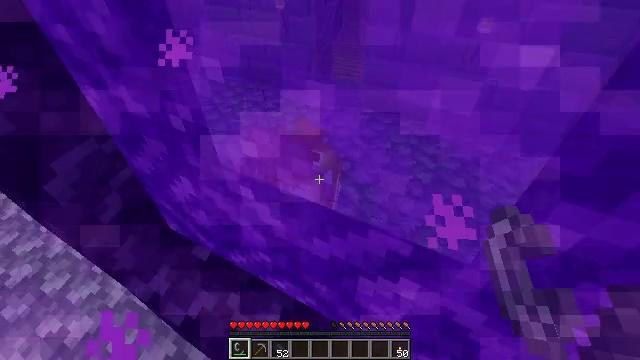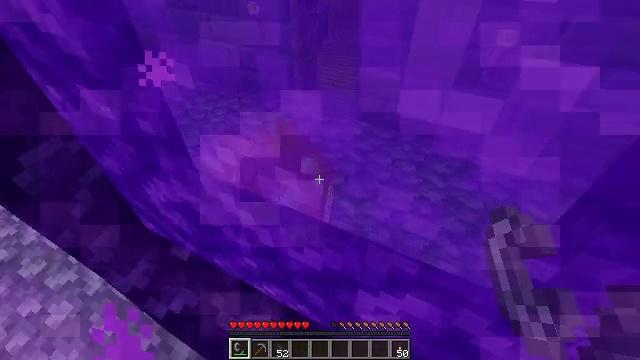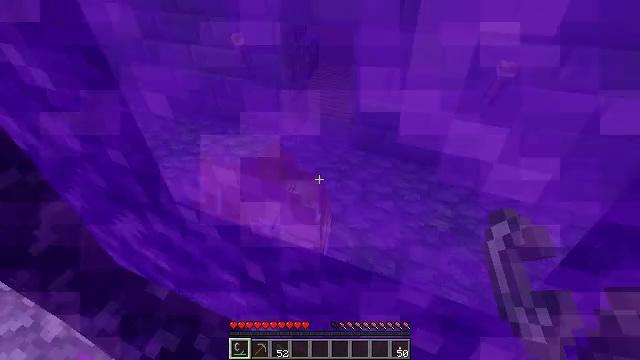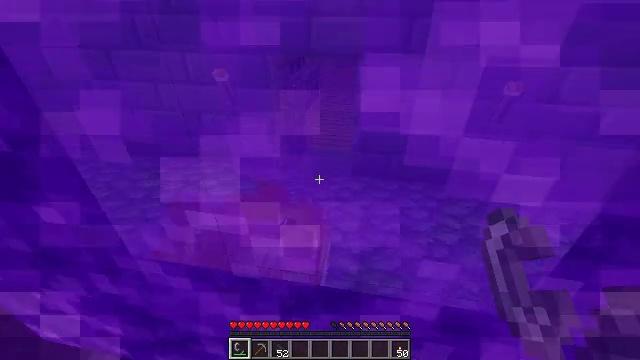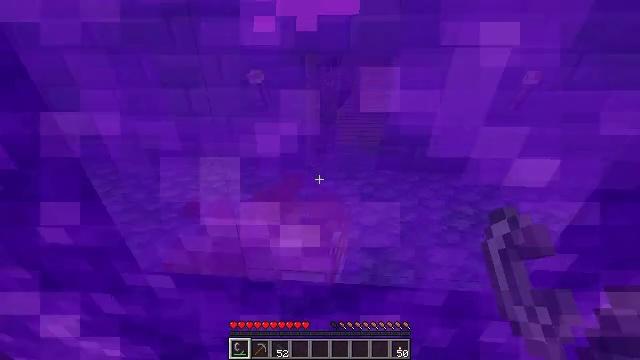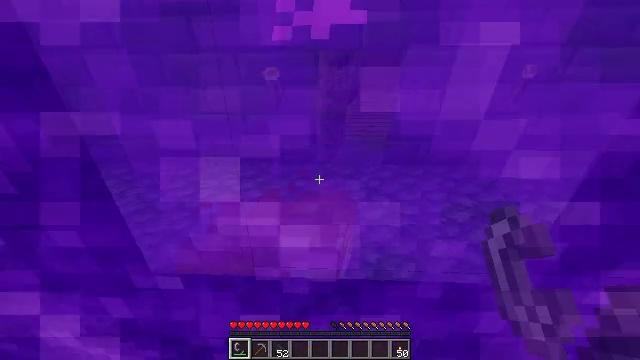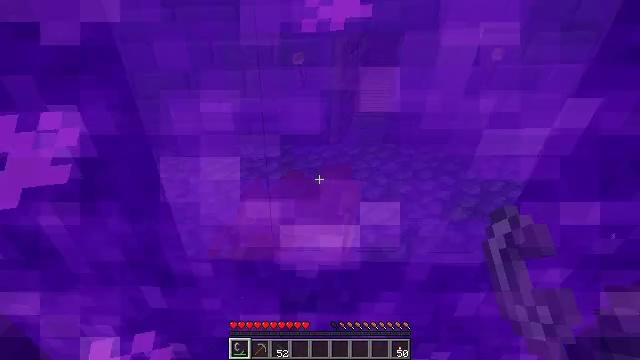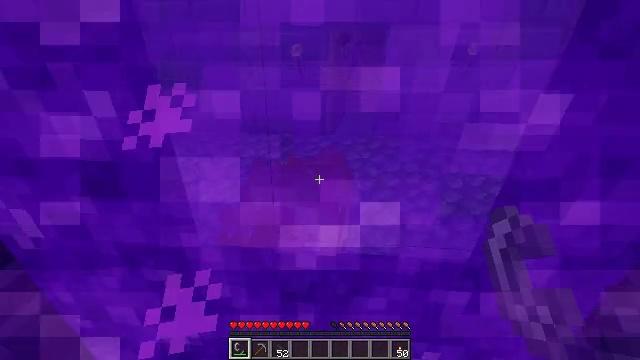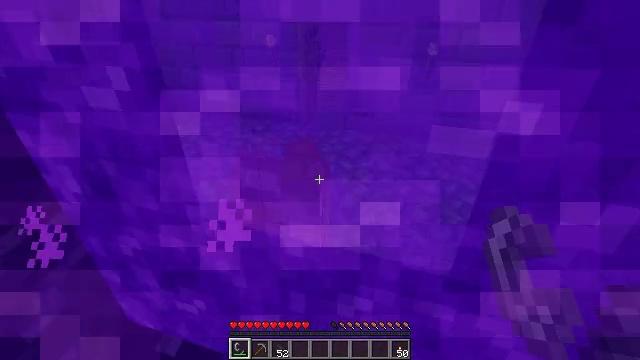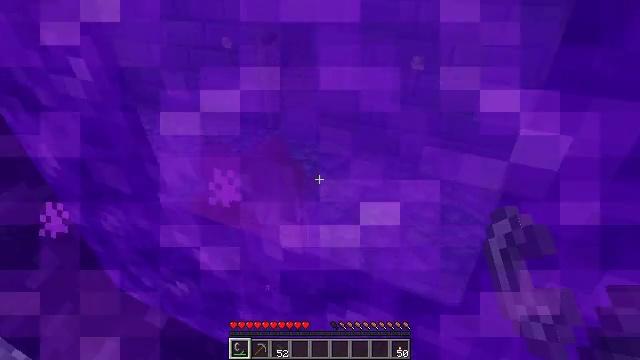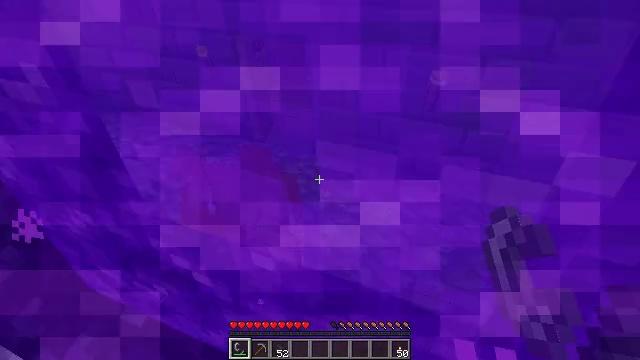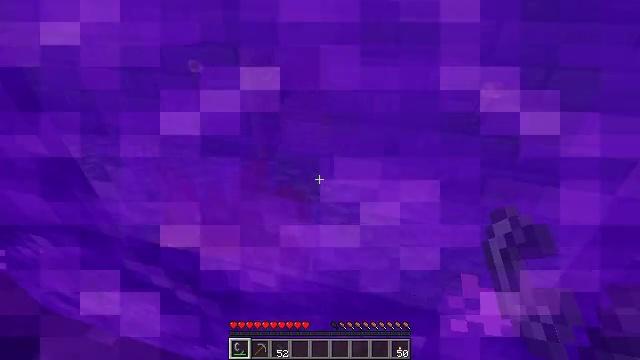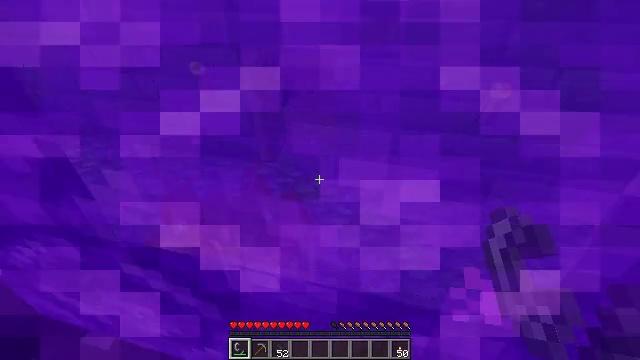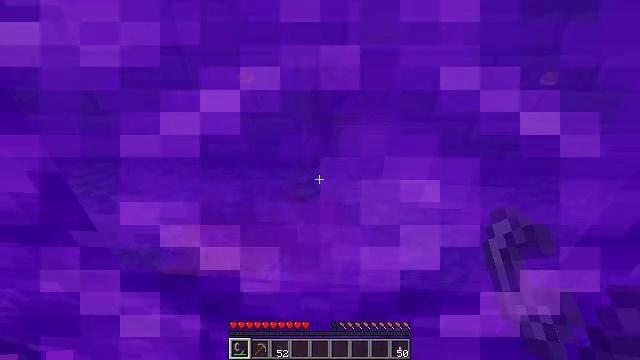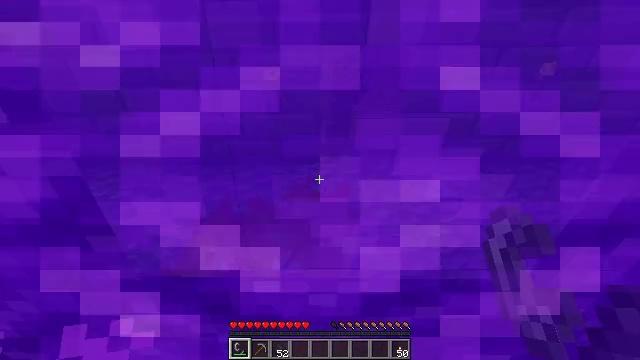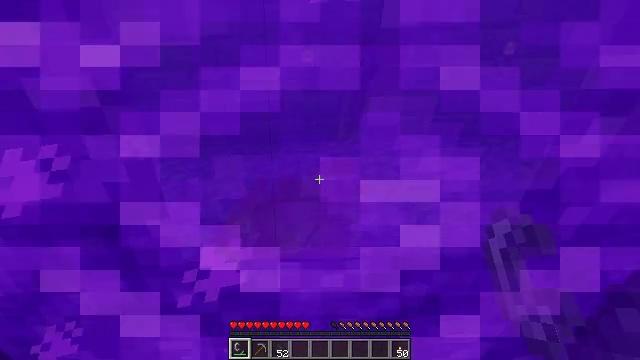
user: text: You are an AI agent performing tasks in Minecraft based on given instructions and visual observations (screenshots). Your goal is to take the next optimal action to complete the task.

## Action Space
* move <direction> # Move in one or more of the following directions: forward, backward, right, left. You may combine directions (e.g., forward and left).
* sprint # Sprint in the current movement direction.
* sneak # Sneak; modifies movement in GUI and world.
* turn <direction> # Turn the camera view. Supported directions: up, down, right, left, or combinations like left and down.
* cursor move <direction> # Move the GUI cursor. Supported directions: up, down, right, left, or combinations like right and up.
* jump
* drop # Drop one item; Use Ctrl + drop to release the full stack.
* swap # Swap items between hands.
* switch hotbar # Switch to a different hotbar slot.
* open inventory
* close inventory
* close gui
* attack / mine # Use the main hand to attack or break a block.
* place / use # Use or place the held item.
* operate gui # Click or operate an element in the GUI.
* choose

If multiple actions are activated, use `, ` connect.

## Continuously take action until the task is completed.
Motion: motion action
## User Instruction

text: Break soul soil to pick it up.
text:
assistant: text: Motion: no_op
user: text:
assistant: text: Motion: turn right and up
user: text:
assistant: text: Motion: turn right and up
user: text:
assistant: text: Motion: no_op
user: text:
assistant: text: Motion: no_op
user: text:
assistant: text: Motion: no_op
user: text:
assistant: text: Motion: no_op
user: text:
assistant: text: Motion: no_op
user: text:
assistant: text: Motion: no_op
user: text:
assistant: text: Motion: no_op
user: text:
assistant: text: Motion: no_op
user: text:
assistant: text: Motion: no_op
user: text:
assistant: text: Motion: no_op
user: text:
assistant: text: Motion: no_op
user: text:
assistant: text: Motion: no_op
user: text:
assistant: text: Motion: no_op
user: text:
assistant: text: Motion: turn left
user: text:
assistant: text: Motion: no_op
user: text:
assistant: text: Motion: no_op
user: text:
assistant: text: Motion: no_op
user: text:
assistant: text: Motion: no_op
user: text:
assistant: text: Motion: no_op
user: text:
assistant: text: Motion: no_op
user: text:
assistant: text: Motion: no_op
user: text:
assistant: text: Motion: no_op
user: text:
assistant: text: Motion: no_op
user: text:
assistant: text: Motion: no_op
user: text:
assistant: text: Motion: no_op
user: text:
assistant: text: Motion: turn right and down
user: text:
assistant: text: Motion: turn down